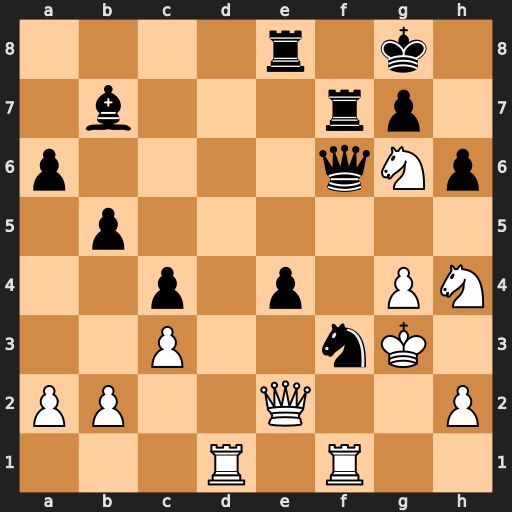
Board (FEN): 4r1k1/1b3rp1/p4qNp/1p6/2p1p1PN/2P2nK1/PP2Q2P/3R1R2
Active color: w
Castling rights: -
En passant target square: -
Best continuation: Rxf3 Qxf3+ Nxf3